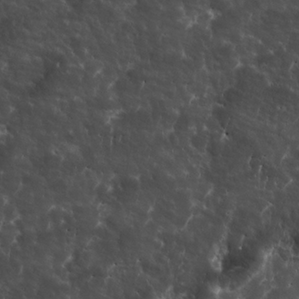
Label: non_frost